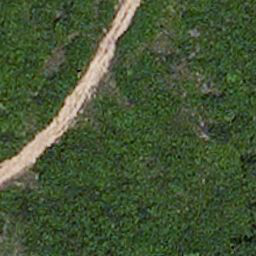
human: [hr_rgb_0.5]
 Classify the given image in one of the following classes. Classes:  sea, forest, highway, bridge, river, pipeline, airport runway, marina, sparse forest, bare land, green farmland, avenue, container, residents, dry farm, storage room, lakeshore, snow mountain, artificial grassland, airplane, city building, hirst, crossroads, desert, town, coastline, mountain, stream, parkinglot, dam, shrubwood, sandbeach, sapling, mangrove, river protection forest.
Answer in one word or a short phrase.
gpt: avenue